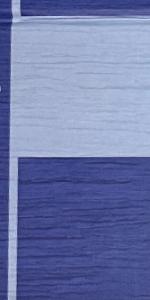
Label: Empty